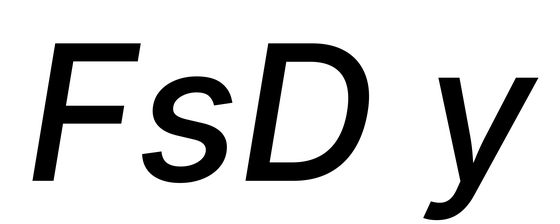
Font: Inter-Italic_Medium_Italic